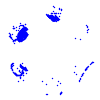
Particle: kaon